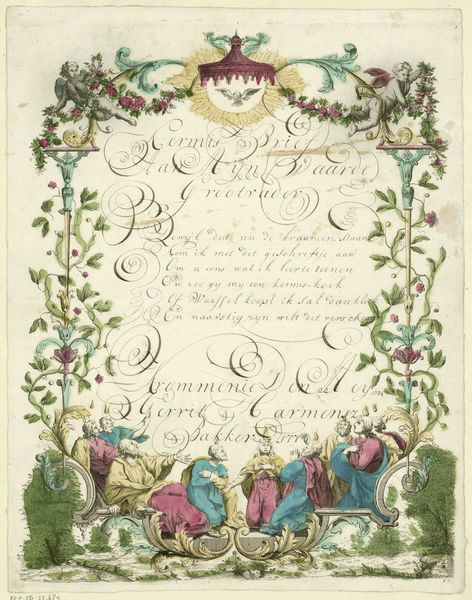
Titel: Kermis Brief aan Mijn Waarde Grootvader
Künstler: Monogrammist I.F.L.
Standort: Amsterdam
Institution: Rijksmuseum
Schlagwörter: blätter, mann, vogel, frauen, gelb, grün, menschen, frau, männer, rot, ornament, barock, taube, engel, ranken, schrift, figuren, podest, illustration, text, schnörkel, baldachin, blumenranken, verzierungen, kalligraphie, seriendruck, blunmen, taubve